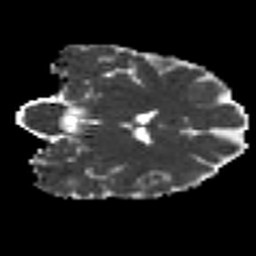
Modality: MD
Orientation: coronal
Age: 38
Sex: female
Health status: healthy
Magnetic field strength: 3 T
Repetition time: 9 s
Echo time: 0.093 s